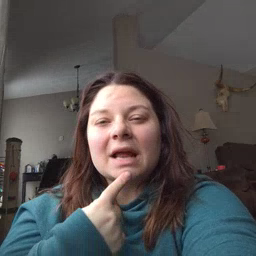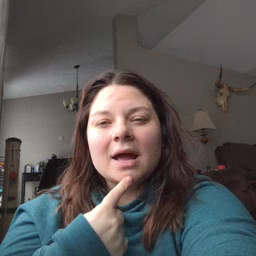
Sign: say